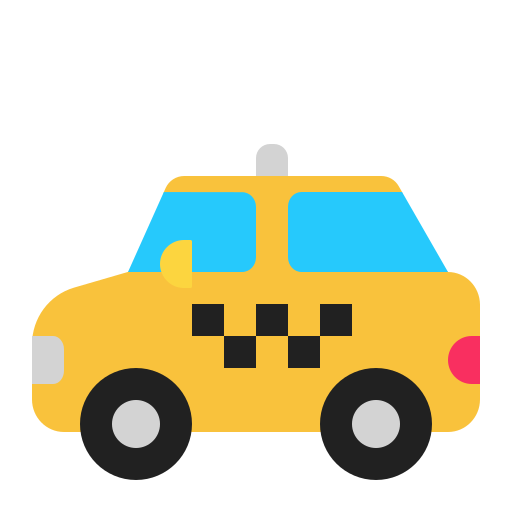
taxi flat